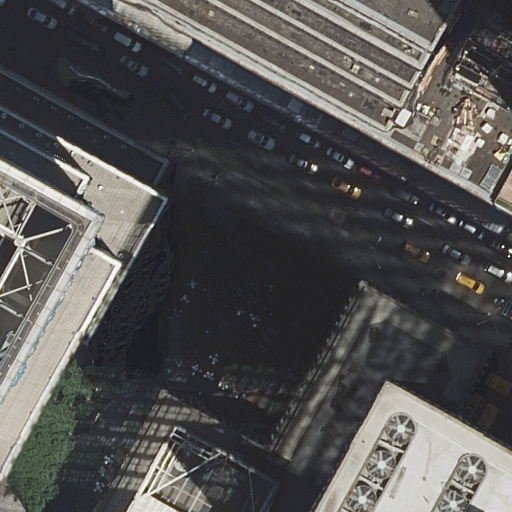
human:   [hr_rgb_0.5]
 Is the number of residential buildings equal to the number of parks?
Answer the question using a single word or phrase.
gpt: no

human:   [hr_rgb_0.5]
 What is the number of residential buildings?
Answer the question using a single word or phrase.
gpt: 0

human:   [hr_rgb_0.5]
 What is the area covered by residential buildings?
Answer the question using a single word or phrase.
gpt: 0m2

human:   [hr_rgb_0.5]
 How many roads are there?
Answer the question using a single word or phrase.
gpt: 2

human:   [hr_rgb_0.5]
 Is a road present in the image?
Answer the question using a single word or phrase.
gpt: yes

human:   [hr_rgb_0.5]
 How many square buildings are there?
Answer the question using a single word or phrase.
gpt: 0

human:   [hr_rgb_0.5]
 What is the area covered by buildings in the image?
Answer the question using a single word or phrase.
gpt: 6901m2

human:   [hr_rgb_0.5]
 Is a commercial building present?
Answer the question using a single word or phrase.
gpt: yes

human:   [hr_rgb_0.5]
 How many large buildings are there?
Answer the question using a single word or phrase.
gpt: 2

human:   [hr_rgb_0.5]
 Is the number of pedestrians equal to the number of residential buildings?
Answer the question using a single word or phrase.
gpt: no

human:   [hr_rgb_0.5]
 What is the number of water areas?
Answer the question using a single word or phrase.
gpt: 0

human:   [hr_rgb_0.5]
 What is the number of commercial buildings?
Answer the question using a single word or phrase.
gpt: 4

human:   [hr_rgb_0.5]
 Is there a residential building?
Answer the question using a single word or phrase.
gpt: no

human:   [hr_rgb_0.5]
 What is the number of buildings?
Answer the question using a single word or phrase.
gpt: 4

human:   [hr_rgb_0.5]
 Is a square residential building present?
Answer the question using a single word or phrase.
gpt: no

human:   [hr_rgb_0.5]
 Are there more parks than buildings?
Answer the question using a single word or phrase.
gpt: no

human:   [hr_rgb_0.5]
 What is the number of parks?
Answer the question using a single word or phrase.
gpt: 1

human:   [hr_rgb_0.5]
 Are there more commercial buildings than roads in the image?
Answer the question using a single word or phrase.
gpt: yes

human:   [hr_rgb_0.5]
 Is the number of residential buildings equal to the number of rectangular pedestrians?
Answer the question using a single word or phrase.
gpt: no

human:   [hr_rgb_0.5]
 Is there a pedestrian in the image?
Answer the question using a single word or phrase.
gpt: yes

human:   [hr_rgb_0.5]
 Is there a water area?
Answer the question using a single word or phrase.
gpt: no

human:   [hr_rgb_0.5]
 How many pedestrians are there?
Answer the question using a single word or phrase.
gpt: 2

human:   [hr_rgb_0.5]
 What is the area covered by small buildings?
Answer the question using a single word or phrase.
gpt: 7m2

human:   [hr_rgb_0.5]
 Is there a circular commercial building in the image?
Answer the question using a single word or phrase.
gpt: no

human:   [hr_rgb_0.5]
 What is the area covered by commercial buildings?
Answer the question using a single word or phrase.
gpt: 6901m2

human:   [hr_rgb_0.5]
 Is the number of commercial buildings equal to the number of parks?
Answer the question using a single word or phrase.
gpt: no

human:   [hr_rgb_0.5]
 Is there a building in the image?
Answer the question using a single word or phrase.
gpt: yes

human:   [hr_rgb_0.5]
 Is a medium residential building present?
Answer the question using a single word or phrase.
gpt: no

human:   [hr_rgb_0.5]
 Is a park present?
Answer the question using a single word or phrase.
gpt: yes

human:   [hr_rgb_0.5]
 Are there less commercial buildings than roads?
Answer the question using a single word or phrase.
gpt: no

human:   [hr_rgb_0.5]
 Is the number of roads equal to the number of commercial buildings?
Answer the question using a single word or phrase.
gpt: no

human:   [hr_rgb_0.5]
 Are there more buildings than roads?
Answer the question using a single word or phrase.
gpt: yes

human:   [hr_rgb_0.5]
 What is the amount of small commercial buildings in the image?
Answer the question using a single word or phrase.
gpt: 1

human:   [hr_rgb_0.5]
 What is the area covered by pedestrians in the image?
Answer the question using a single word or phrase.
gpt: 763m2

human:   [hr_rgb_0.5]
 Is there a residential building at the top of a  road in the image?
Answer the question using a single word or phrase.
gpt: no

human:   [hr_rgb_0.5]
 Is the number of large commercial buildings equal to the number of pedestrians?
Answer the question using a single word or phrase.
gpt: yes

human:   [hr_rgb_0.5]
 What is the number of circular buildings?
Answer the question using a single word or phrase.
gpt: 0

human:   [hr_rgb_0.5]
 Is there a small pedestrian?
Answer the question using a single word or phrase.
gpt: yes

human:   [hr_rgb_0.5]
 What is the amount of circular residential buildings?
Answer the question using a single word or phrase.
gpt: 0

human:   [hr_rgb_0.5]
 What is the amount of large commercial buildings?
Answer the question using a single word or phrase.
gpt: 2

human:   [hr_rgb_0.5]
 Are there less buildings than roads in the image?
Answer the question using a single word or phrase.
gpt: no

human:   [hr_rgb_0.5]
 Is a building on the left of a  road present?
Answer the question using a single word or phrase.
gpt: yes

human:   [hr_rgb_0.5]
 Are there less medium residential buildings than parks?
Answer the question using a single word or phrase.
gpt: yes

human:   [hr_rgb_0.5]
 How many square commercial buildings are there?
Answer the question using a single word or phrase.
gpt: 0

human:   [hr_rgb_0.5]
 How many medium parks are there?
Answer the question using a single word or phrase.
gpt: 0

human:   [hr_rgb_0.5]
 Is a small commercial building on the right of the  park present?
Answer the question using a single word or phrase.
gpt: no

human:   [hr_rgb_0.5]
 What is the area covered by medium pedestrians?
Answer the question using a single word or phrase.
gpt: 0m2

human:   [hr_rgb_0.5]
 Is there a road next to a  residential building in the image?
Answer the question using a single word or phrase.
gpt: no

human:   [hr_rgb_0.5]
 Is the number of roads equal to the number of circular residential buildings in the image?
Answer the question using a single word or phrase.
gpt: no

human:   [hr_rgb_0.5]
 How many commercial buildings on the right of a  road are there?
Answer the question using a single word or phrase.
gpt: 2

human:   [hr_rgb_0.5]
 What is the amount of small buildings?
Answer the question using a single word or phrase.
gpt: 1

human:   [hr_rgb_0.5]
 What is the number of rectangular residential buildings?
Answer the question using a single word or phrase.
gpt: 0

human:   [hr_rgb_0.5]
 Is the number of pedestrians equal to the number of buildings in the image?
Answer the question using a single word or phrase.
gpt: no

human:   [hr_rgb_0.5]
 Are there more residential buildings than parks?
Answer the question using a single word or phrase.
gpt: no

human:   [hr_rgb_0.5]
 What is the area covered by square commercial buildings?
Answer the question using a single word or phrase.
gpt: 0m2

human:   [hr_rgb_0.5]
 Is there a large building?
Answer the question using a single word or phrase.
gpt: yes

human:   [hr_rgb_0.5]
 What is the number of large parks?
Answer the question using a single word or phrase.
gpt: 0

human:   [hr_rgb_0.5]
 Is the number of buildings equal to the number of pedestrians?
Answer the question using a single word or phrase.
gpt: no

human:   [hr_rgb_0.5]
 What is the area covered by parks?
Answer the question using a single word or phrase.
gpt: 16m2

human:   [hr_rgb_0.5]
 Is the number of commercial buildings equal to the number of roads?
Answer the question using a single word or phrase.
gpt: no

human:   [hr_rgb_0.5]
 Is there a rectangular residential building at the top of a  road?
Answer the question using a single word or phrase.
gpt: no

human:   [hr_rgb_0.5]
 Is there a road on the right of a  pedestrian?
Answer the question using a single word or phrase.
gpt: no

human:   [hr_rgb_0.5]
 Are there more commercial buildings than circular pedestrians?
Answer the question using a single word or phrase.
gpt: yes

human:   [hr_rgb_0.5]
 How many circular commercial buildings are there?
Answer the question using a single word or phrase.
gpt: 0